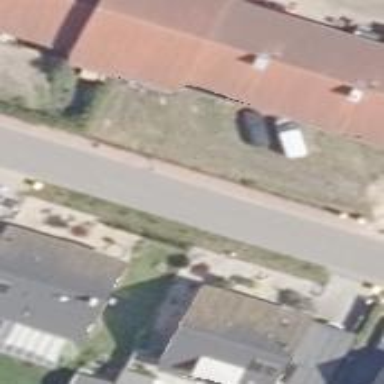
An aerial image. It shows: Simple house.